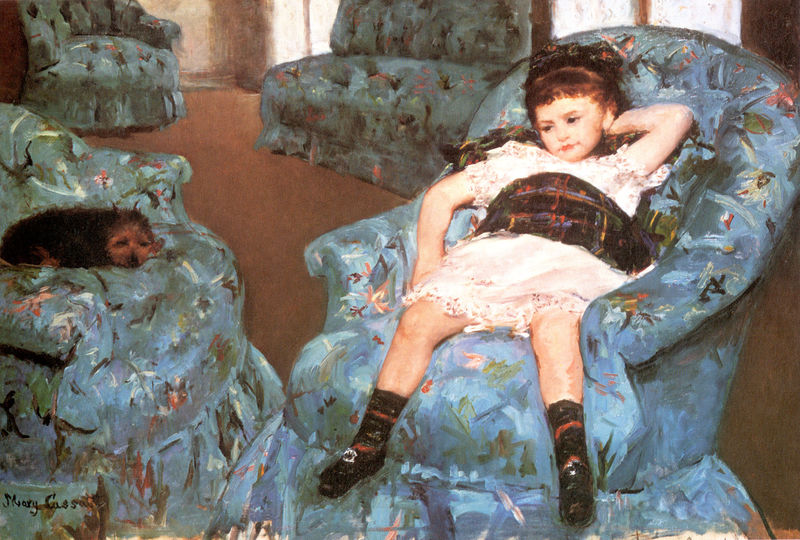
Titel: Portrait de petite fille, Portait eines Mädchens
Künstler: Mary Cassatt
Standort: Washington (District of Columbia)
Institution: National Gallery of Art
Schlagwörter: blau, dunkel, gemälde, schlaf, weiß, aquarell, grün, impressionismus, mädchen, sitzen, auguste renoir, blume, blumen, braun, fenster, frankreich, frisur, grau, haar, hell, hintergrund, kariert, kleid, licht, mund, nase, raum, renoir, schwarz, zimmer, blick, blüten, dackel, gürtel, hund, rot, schal, tier, tuch, karo, muster, rock, schleife, teppich, hose, arm, arme, augen, bluse, gesicht, spitze, bildnis, innenraum, möbel, portrait, porträt, signatur, öl, boden, haare, interieur, sessel, sitzend, stoff, decke, kind, locken, rechts, beine, fell, hündchen, lächeln, farbig, füße, sofa, wohnzimmer, lasziv, liegen, schlafen, lehne, sitz, perspektive, schuhe, farbe, violett, querformat, blue, chair, kissen, white, window, langeweile, armchair, bezug, black, carpet, chairs, dress, gardinen, green, hair, lace, old, painting, polster, room, sit, sitting, skirt, windows, zopf, gestreift, blanket, sitzgruppe, brown, stube, socken, couch, langweilig, liegend, galerie, gemustert, vier, beinchen, cassat, fussboden, garnitur, karos, katze, lastziv, lolita, mary, schnalle, schuche, strümpfe, stümpfe, terrier, blumenmuster, posieren, proträt, stiefel, kleinkind, hand, geblümt, flower, müde, girl, house, orange, child, eyes, museum, light, drawing, london, ornamentik, süß, color, scarf, dog, liegt, children, bright, schnallen, augenblick, human, räkeln, cat, shoe, shoes, sofas, animal, legs, floral, ble, impressionist, shuhe, sleep, sleeping, hunf, baby, paint, gelangweilt, klied, little, langweilen, pet, rest, bored, recline, bangs, frown, relax, lounging, furniture, white dress, socks, ke, plaid, buckle, sleepy, schaut, lighting, living room, arm geicht mund, huind, indoors, tartan, stretch, living, cute, relaxing, seesl, couchs, indifference, puppy, pout, upholstered, fair skin, innen, pouting, armchairs, clothed, cassatt, chaires, doug, cass, meary, fils, recliner, buckles, brown dog, chien, capet, shoes and socks, mary cassatt